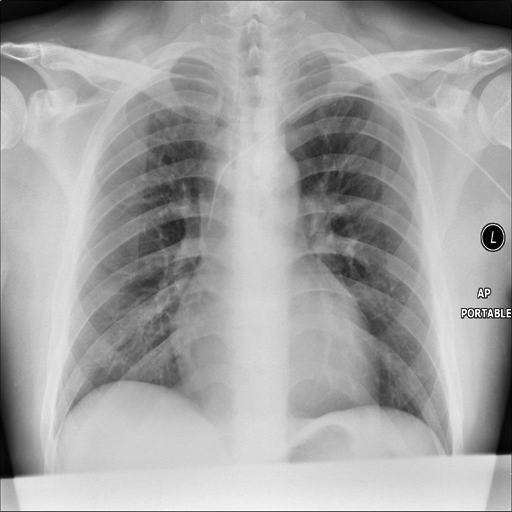
Finding: NORMAL